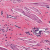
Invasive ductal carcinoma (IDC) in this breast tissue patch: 0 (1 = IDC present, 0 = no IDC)